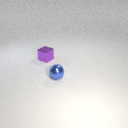
small purple metal cube behind small blue metal sphere